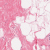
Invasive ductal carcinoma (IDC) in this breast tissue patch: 0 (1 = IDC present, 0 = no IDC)